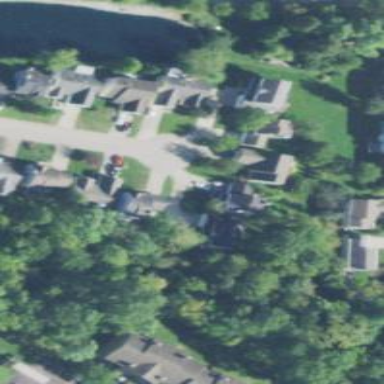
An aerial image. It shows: Shared driveway marked as service road.